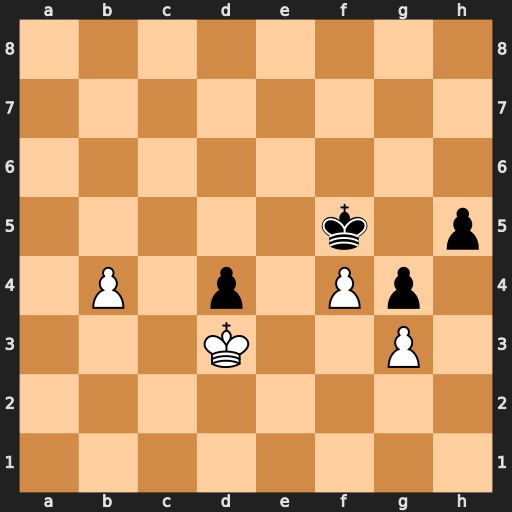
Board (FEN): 8/8/8/5k1p/1P1p1Pp1/3K2P1/8/8
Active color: w
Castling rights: -
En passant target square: -
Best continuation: Kxd4 h4 Ke3 h3 Kf2 h2 Kg2 h1=R Kxh1